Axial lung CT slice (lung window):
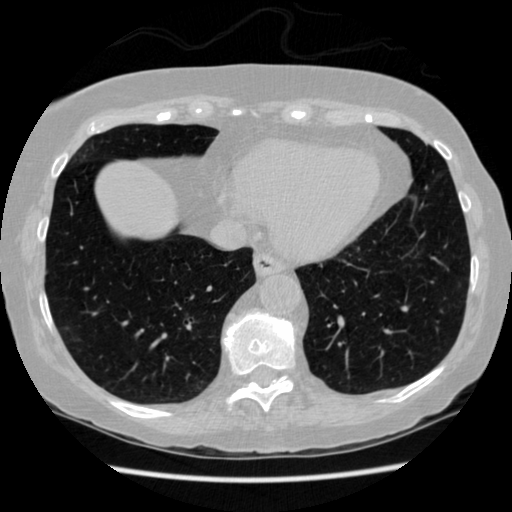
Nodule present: no